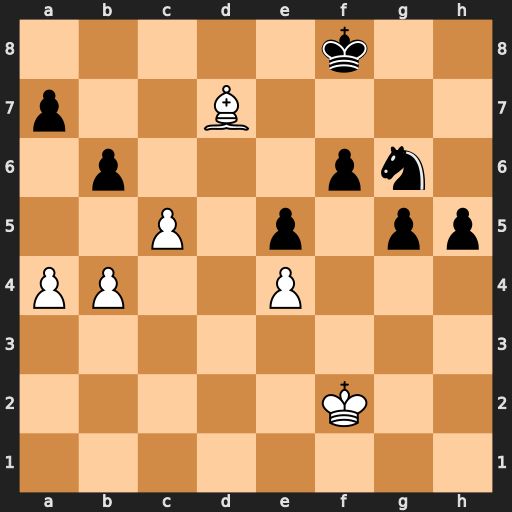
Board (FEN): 5k2/p2B4/1p3pn1/2P1p1pp/PP2P3/8/5K2/8
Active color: w
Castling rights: -
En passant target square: -
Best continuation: cxb6 axb6 a5 bxa5 bxa5